RGB frame:
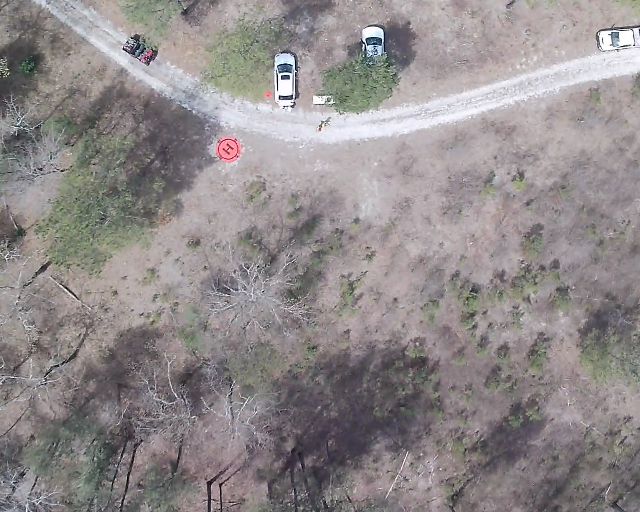
Thermal frame:
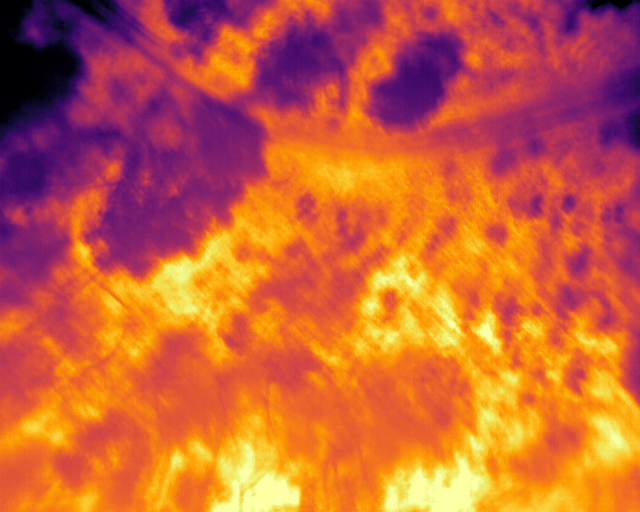
Captured: 2026-02-26 02:27:04
Pixels at or above 80 °C: 0 (fraction of frame: 0)